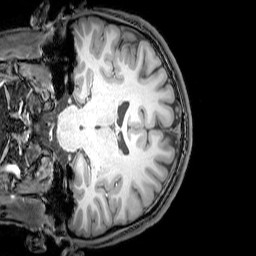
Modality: T1w
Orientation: coronal
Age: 21
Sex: male
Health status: healthy
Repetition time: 0.081 s
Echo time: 0.037 s